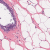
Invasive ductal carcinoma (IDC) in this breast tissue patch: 0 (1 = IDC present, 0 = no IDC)